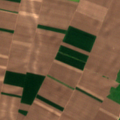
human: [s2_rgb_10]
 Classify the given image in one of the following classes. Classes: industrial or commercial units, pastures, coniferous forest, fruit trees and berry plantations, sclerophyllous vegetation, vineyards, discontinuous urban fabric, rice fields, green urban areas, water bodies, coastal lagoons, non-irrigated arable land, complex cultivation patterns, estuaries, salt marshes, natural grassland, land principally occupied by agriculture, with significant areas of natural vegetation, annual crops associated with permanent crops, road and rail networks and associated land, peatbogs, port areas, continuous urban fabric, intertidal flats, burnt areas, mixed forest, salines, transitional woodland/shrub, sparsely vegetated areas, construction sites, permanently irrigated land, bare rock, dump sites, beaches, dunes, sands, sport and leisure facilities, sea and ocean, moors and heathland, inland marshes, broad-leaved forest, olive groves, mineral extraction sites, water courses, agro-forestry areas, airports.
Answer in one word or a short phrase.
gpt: non-irrigated arable land, pastures